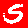
Digit: 5